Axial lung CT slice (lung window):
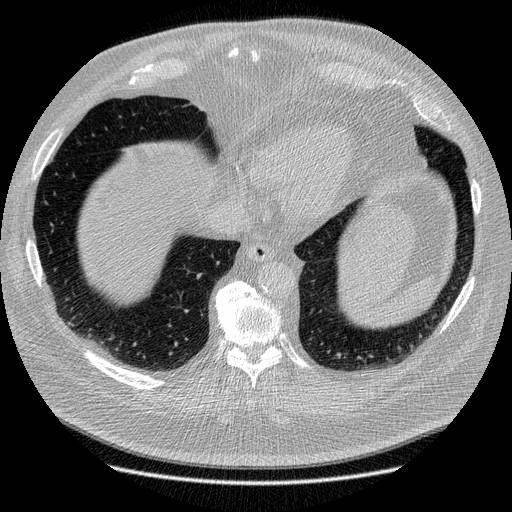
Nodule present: no